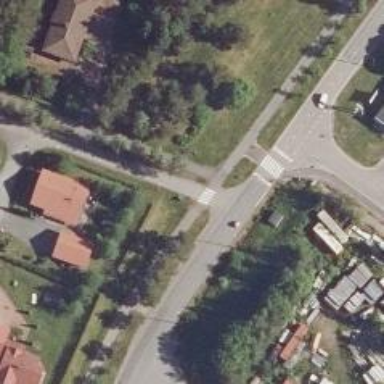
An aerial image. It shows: Road with "give way" sign.